Interaction volume radius: 5 \u00c5
Interaction volume height: 20 \u00c5
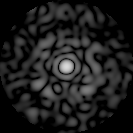
Disorder parameter: 0.8395